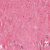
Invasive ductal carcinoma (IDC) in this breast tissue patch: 0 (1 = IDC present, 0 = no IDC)